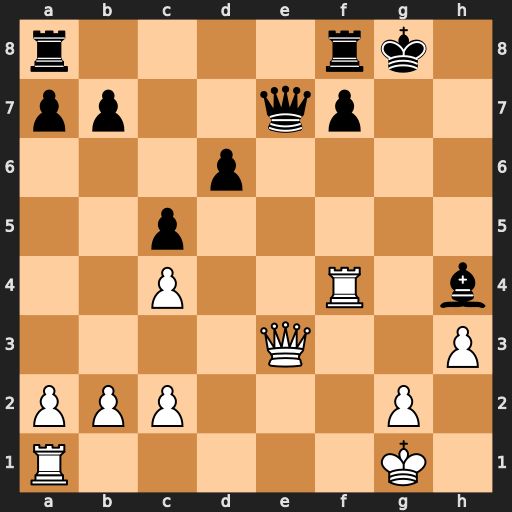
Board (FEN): r4rk1/pp2qp2/3p4/2p5/2P2R1b/4Q2P/PPP3P1/R5K1
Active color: w
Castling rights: -
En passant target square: -
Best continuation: Re4 Bg5 Rxe7 Bxe3+ Rxe3